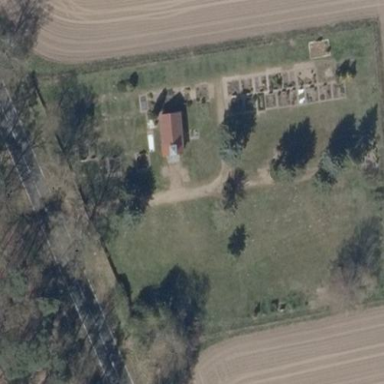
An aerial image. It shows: Grave yard.